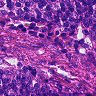
Metastatic tissue present: no